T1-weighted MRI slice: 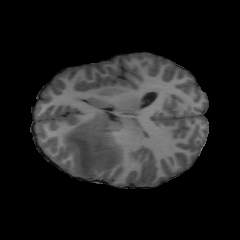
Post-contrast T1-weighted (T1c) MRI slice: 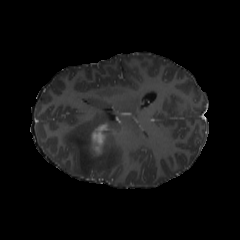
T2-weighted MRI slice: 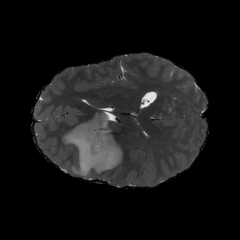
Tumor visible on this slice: yes